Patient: sex F, age 71
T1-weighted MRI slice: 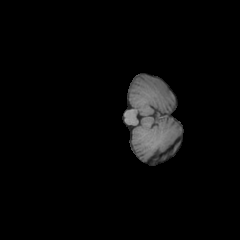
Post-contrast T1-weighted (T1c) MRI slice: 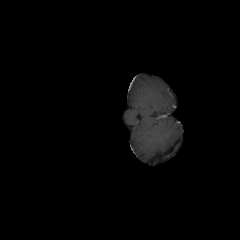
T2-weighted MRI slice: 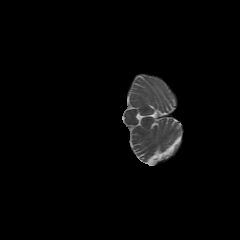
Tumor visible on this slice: no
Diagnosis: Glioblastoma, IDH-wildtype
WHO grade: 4